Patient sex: F
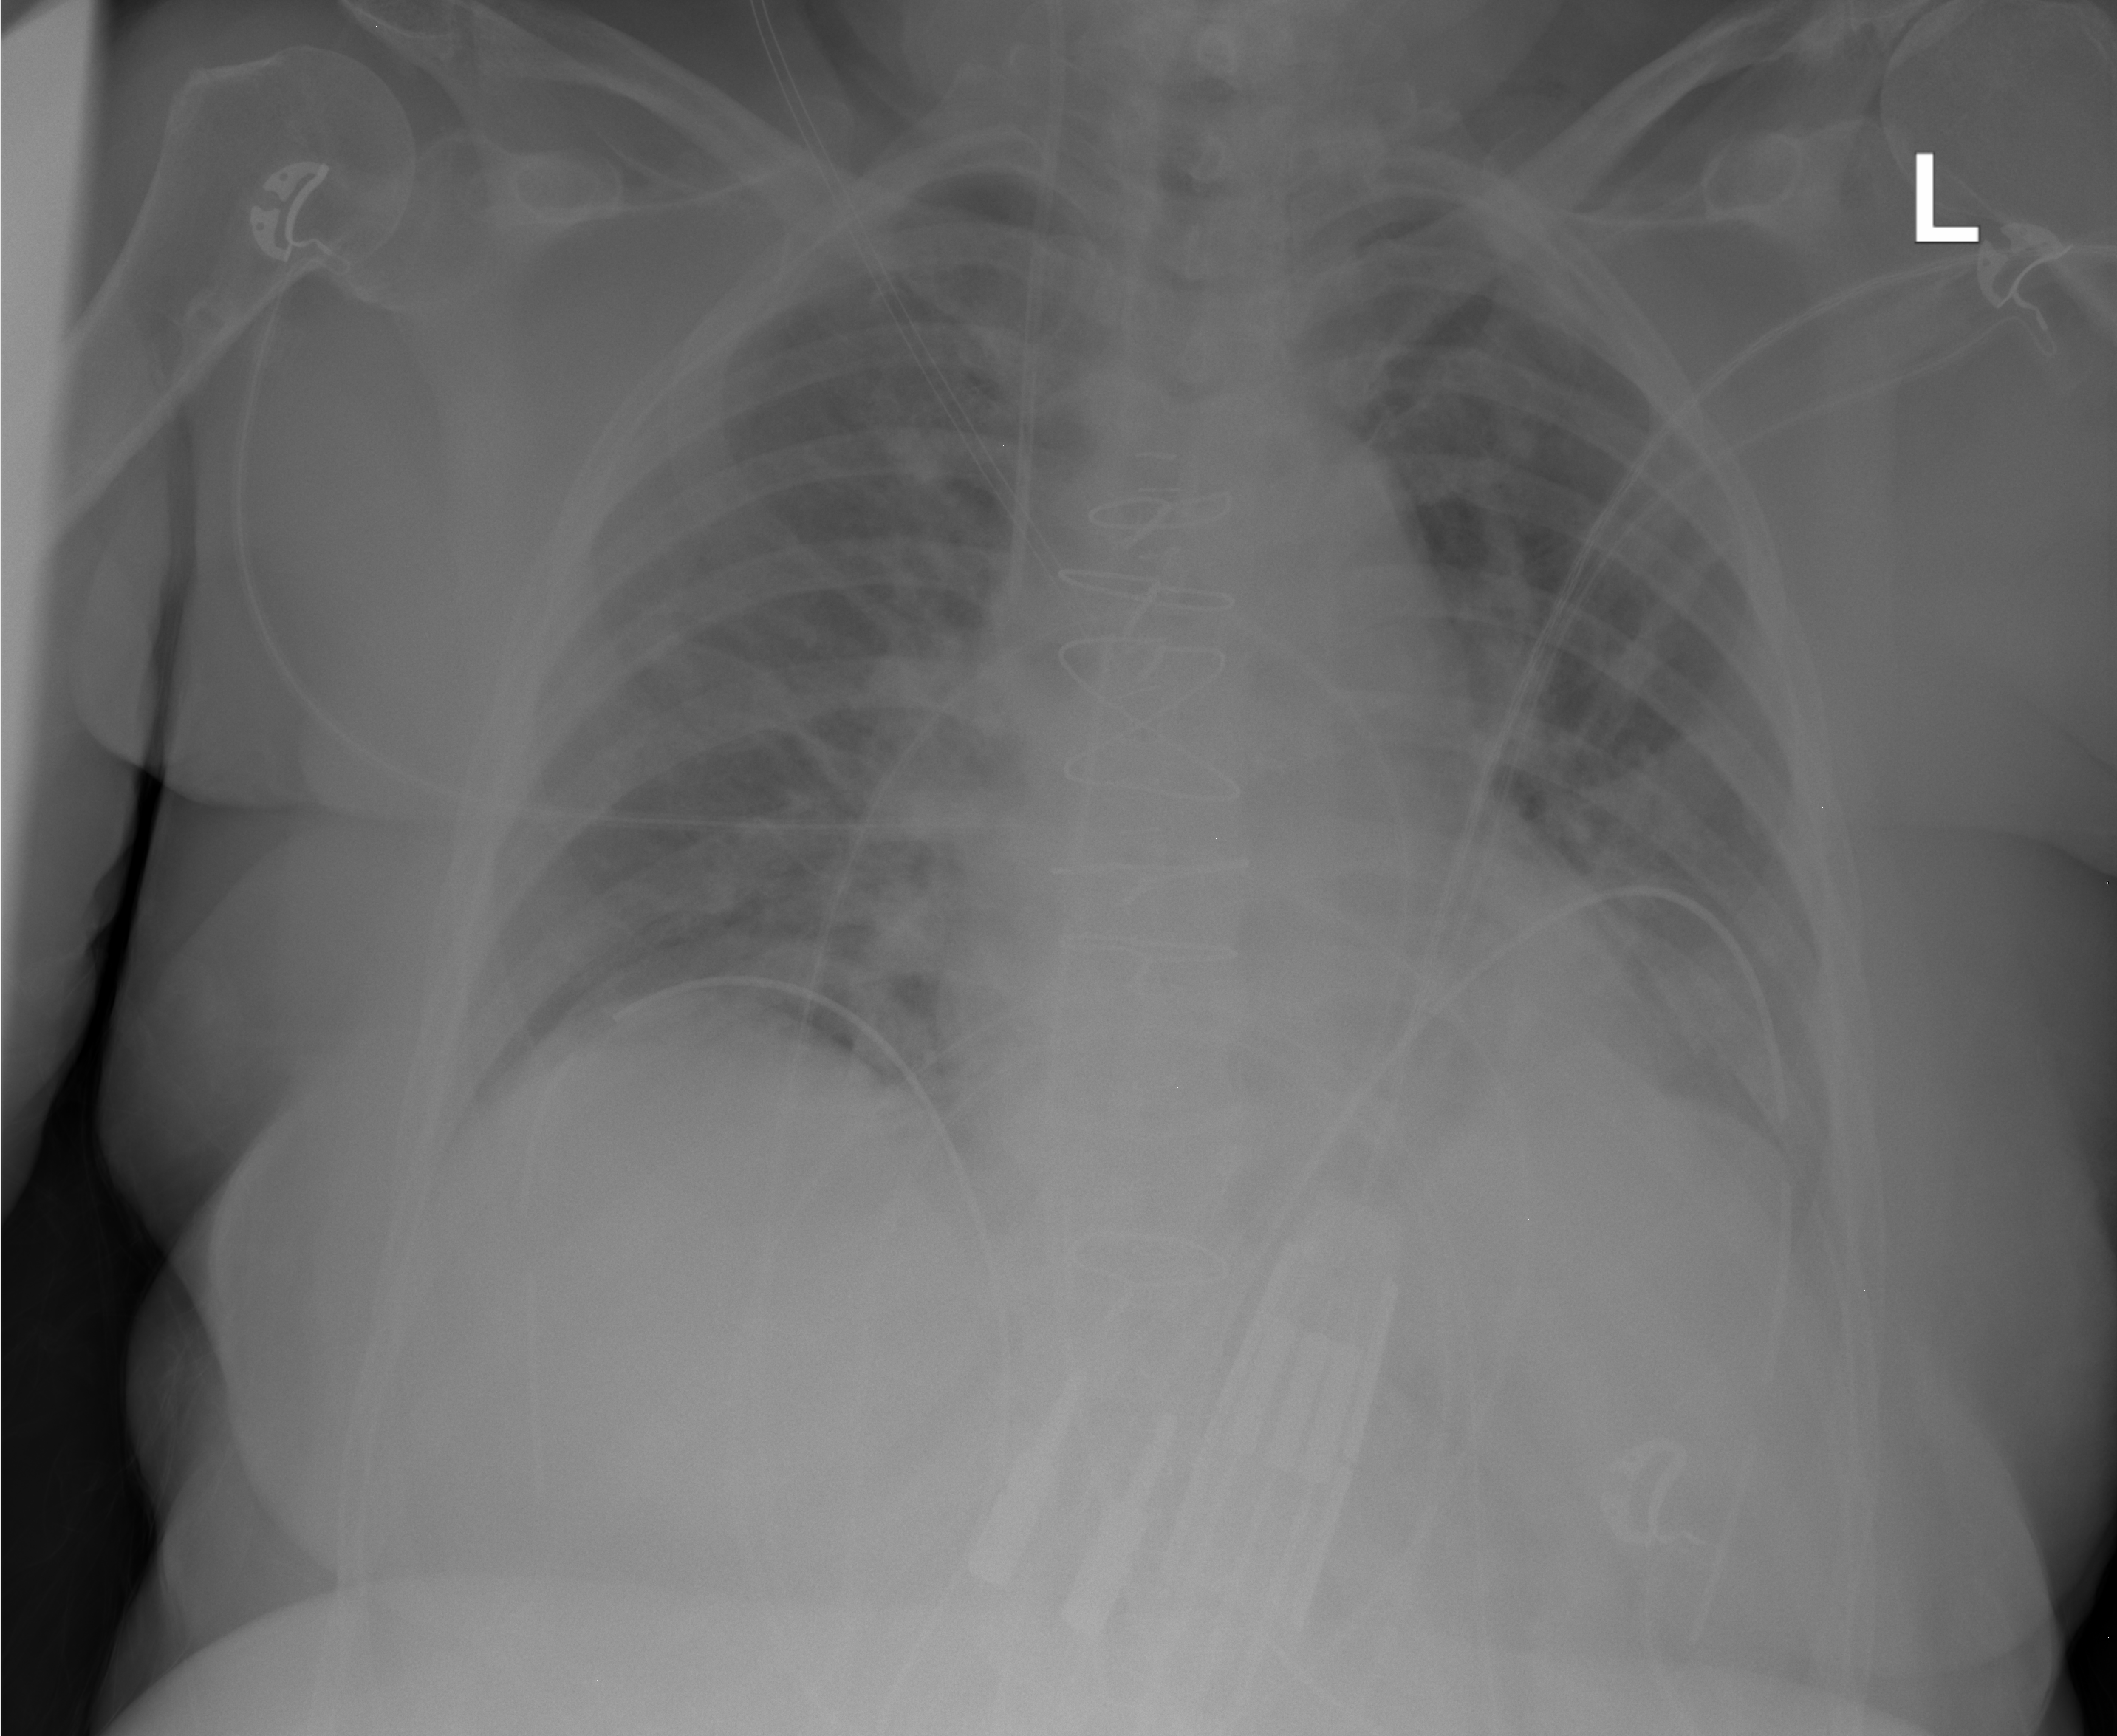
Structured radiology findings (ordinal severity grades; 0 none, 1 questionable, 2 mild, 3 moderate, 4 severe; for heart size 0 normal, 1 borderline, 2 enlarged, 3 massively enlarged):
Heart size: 0
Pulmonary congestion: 0
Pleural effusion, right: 0
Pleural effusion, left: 0
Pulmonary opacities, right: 0
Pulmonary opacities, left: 0
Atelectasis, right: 2
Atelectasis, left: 2